Aerial crown-view tile of a tropical tree (Barro Colorado Island, Panama), acquired 20250818:
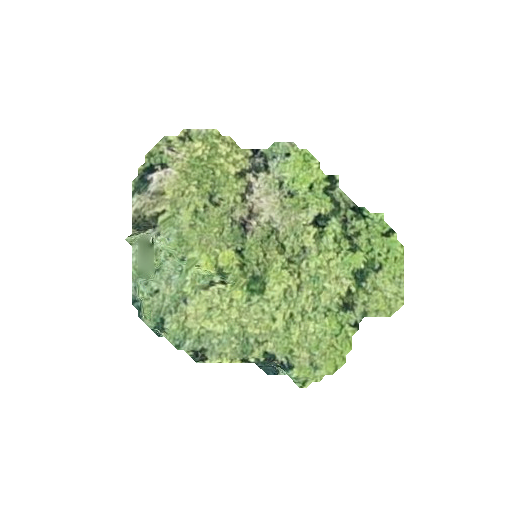
Species: Prioria copaifera
GBIF accepted scientific name: Prioria copaifera
Crown area: 72.954 m²